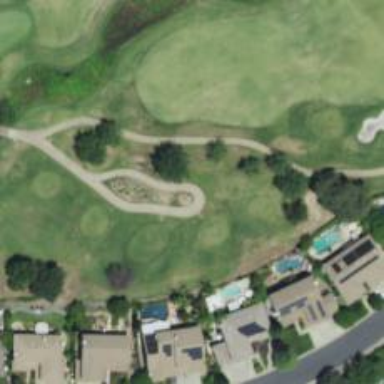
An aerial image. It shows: Golf cartpath that is also road path.